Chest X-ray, AP view. Patient: 13 years old, sex M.
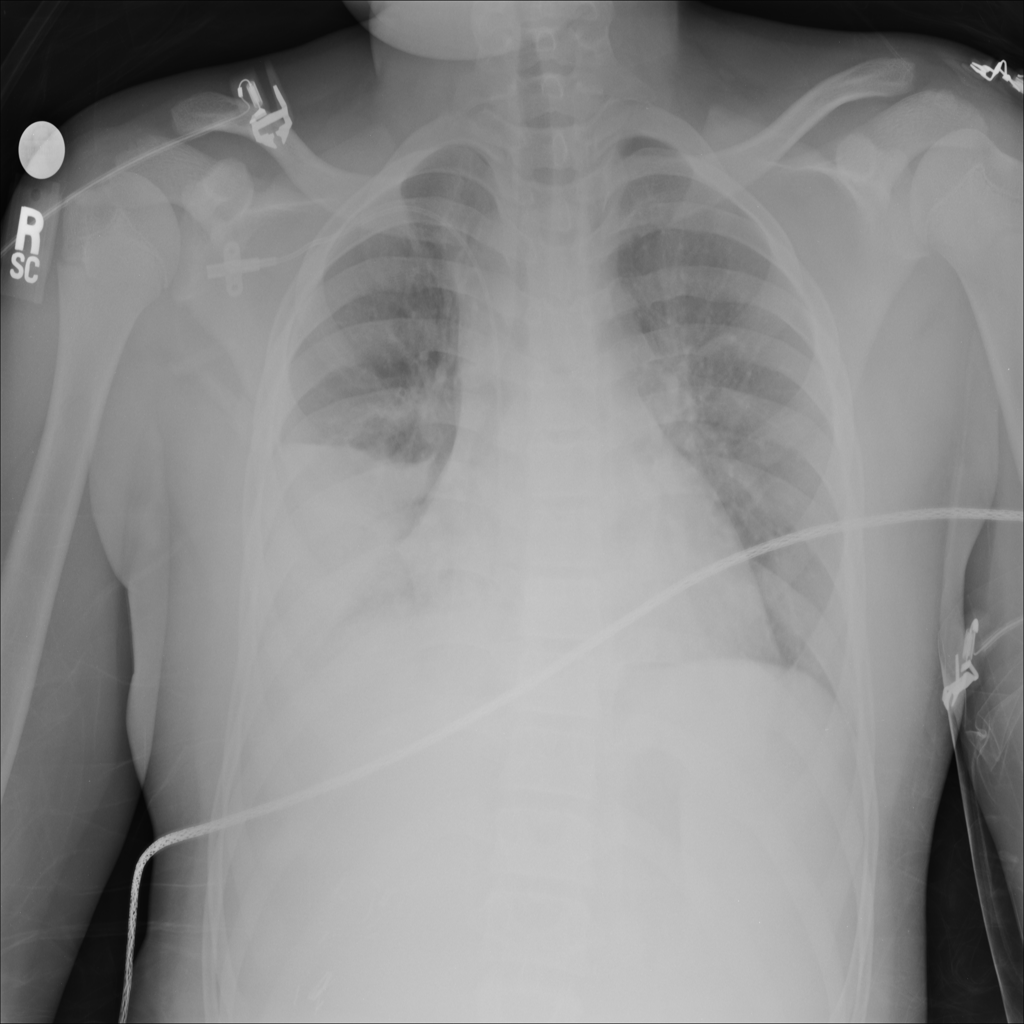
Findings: No Finding